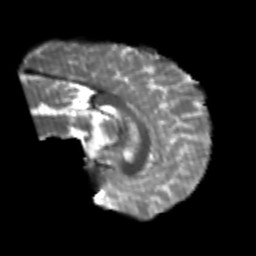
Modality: T2w
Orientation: sagittal
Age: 22
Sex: male
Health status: healthy
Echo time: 0.074 s